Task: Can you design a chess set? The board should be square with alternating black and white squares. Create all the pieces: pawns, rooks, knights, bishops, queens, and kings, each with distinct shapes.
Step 4366:
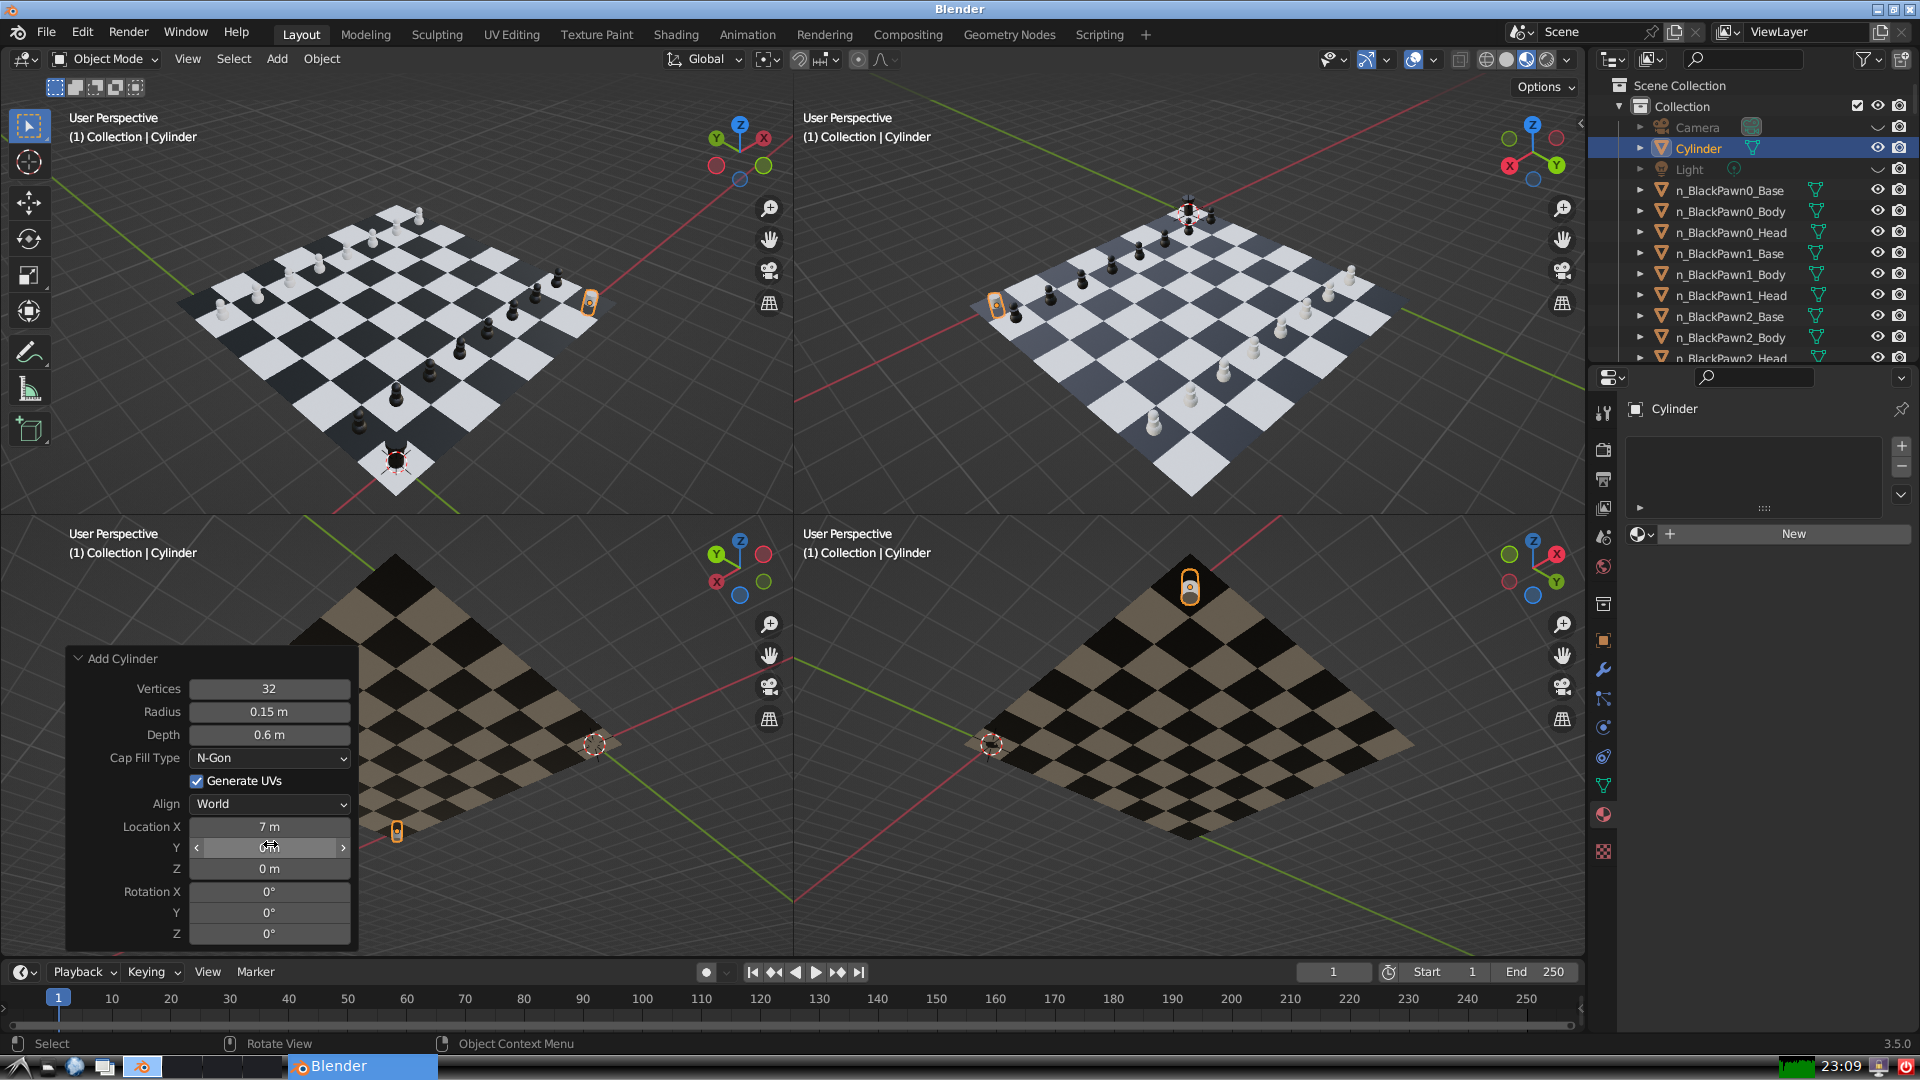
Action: {"mouse_move": [270, 868]}